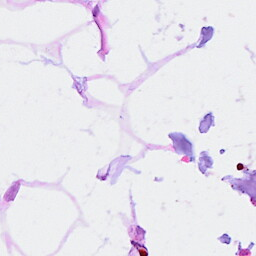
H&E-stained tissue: Breast